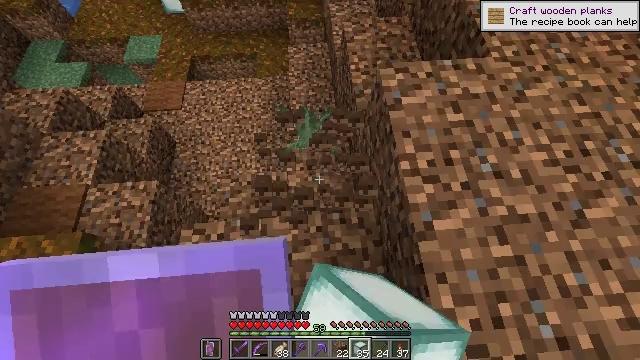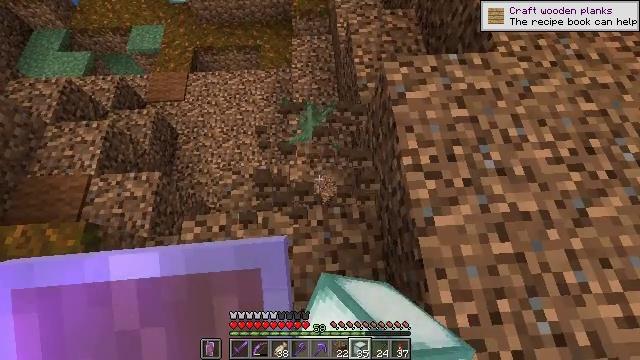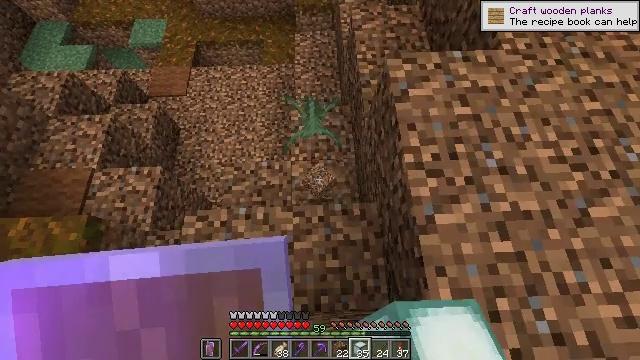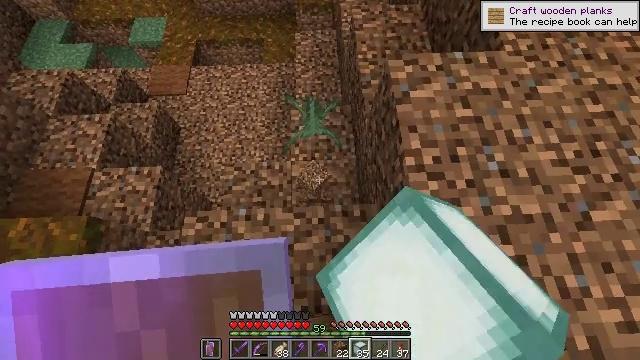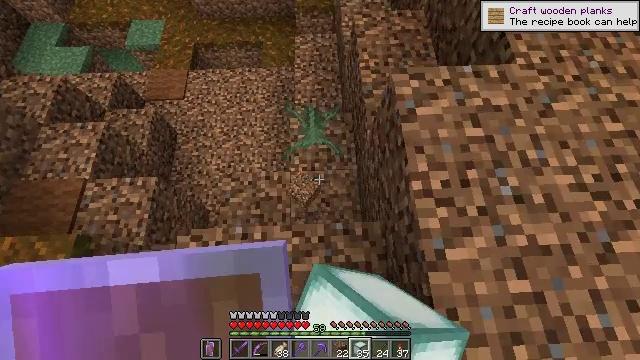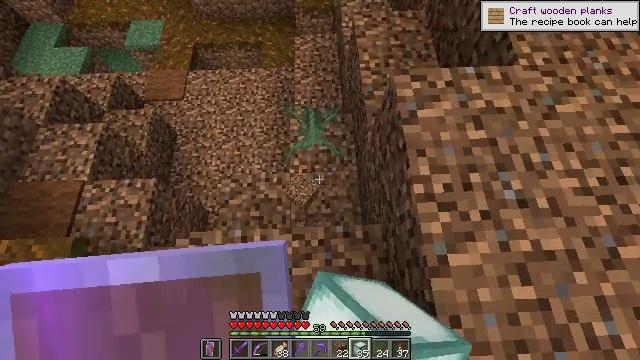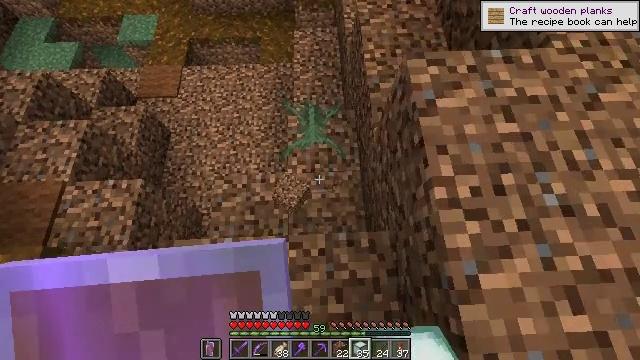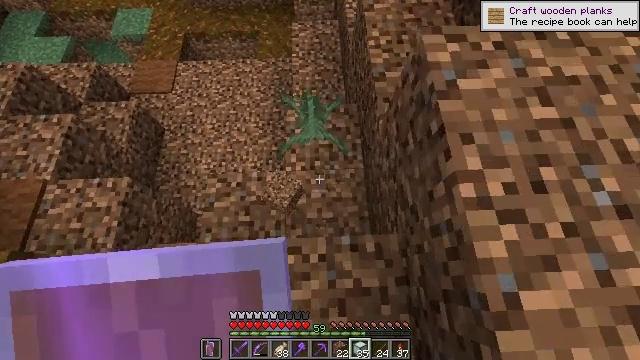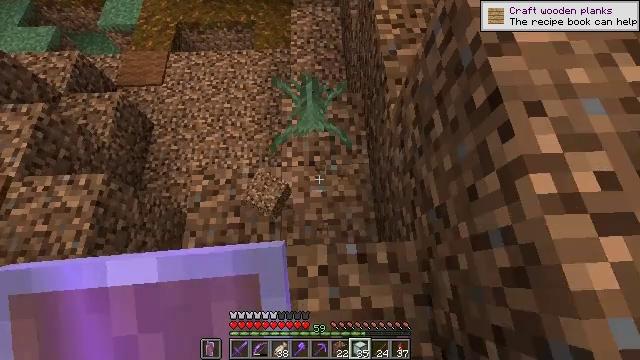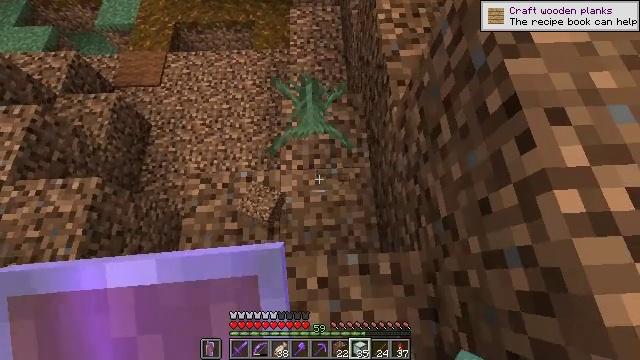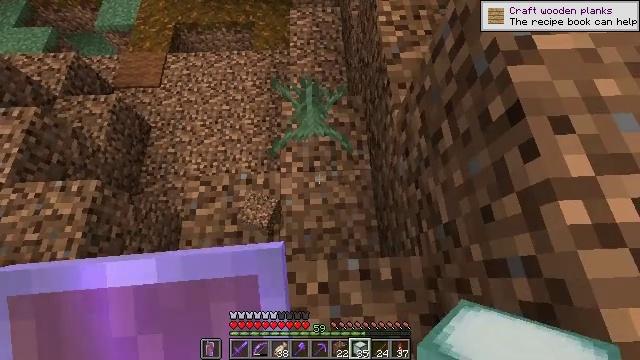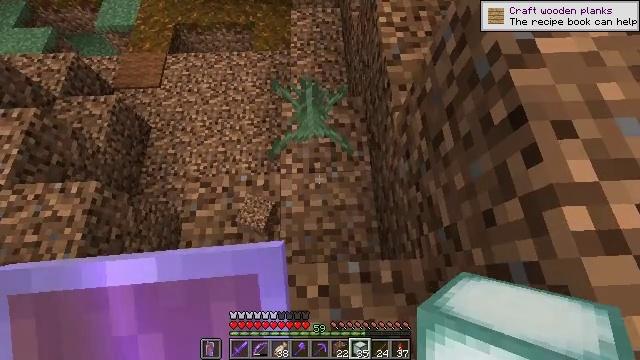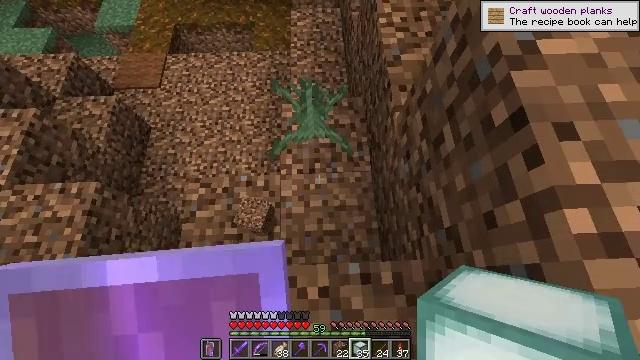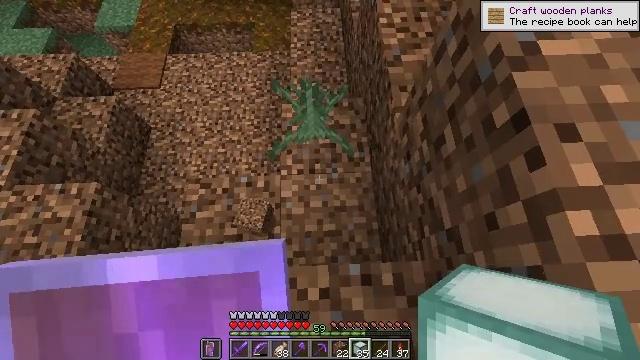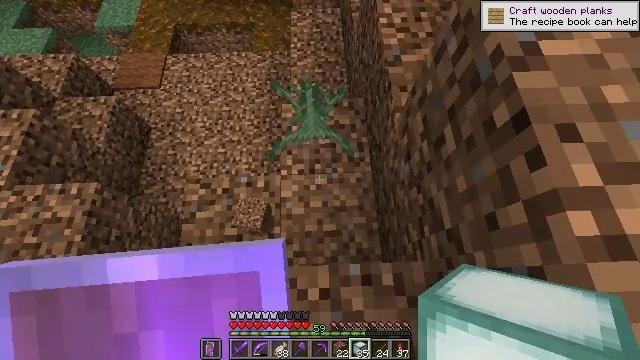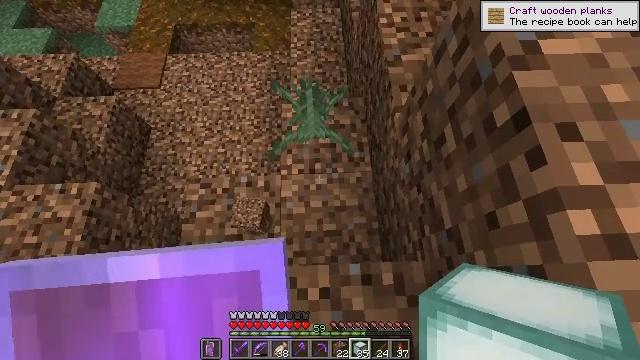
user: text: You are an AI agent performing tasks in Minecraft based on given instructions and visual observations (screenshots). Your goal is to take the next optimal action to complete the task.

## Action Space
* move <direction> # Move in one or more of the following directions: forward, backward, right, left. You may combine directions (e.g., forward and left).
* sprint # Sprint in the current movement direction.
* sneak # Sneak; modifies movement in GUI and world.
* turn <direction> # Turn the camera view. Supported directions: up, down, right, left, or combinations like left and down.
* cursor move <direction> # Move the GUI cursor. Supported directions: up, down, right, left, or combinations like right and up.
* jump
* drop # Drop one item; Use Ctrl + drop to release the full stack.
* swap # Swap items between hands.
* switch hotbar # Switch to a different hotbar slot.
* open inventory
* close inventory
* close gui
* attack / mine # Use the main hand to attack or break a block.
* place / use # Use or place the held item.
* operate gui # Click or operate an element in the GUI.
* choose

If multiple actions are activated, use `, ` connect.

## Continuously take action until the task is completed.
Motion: motion action
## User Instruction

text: Collect dirt by holding left button.
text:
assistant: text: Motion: turn left and down, attack / mine
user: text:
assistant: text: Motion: attack / mine
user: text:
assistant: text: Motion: move forward, attack / mine
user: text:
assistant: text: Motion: move forward, attack / mine
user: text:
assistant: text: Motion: attack / mine
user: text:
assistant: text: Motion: no_op
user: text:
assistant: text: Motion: no_op
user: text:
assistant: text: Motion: no_op
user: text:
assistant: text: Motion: no_op
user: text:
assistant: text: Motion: no_op
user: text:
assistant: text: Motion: no_op
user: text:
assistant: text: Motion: no_op
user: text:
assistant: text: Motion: no_op
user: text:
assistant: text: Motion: no_op
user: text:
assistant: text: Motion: no_op
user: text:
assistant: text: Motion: no_op
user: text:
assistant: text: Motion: no_op
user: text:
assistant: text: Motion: no_op
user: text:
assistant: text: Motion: no_op
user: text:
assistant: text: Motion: no_op
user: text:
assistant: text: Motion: no_op
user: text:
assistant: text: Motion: no_op
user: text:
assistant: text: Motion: no_op
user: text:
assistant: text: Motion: turn down
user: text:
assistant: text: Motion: turn down
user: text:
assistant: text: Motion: turn down
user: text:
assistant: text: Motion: no_op
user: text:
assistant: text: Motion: no_op
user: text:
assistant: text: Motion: attack / mine
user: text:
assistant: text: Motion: attack / mine